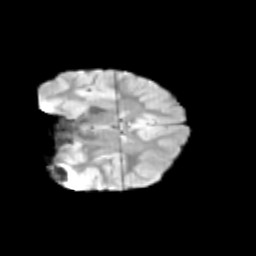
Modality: T2w
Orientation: coronal
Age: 10
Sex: female
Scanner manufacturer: siemens
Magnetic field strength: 3 T
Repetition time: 3.8 s
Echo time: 0.07 s